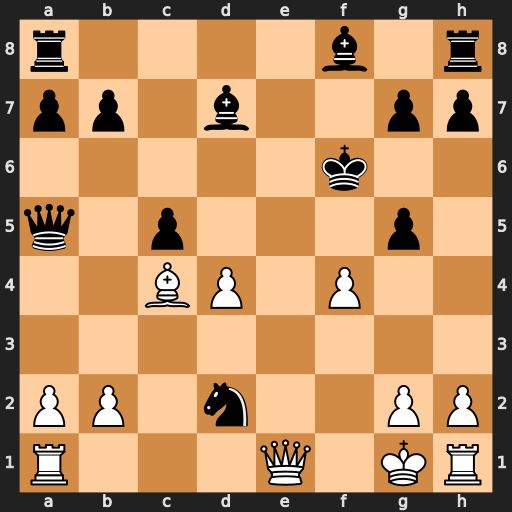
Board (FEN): r4b1r/pp1b2pp/5k2/q1p3p1/2BP1P2/8/PP1n2PP/R3Q1KR
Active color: w
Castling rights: -
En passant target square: -
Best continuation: Qe5+ Kg6 Qxg5#